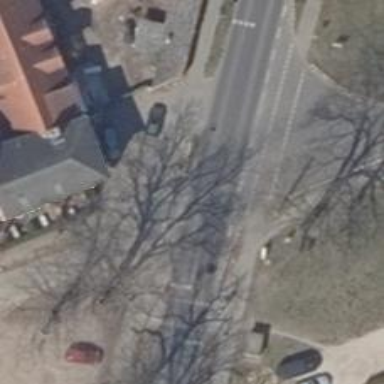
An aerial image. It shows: Road with "give way" sign.